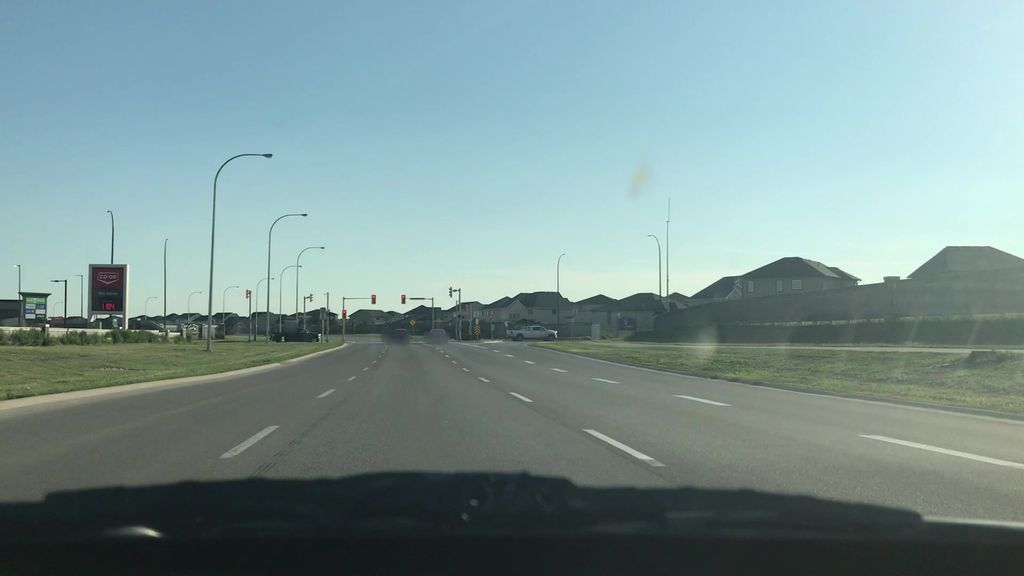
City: winnipeg